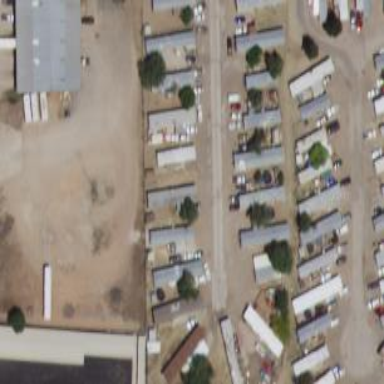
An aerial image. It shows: Residential area with mobile homes.